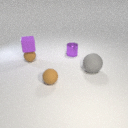
small brown rubber sphere behind small brown rubber sphere